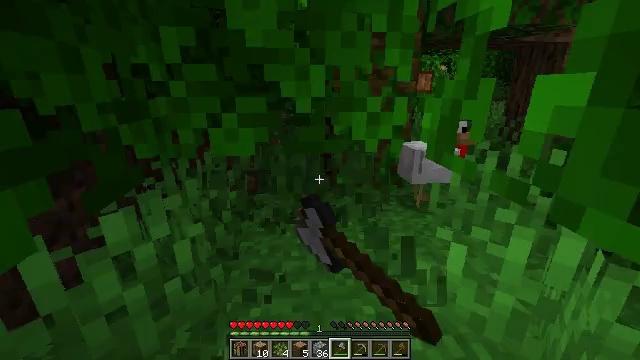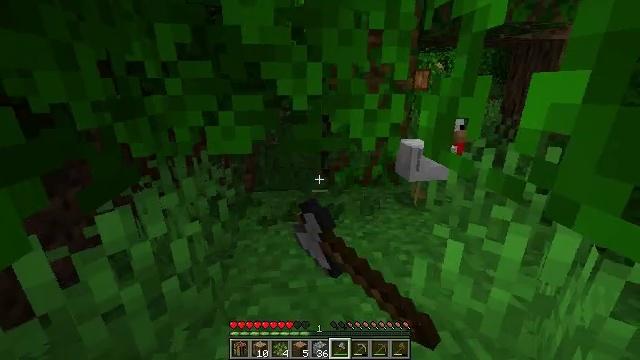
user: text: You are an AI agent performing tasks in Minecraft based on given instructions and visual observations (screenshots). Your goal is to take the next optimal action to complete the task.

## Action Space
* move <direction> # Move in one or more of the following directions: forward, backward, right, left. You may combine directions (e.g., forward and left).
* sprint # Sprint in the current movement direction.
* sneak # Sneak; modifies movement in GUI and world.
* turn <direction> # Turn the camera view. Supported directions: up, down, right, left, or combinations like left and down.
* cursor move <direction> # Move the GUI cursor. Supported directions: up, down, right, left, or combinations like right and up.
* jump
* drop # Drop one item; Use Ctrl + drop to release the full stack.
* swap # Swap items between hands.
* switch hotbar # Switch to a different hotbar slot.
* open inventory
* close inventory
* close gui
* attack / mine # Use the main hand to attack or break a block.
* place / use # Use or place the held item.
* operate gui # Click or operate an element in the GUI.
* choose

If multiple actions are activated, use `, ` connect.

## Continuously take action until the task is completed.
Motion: motion action
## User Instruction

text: Collect fern using your hands.
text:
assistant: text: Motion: sneak
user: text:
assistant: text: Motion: sneak